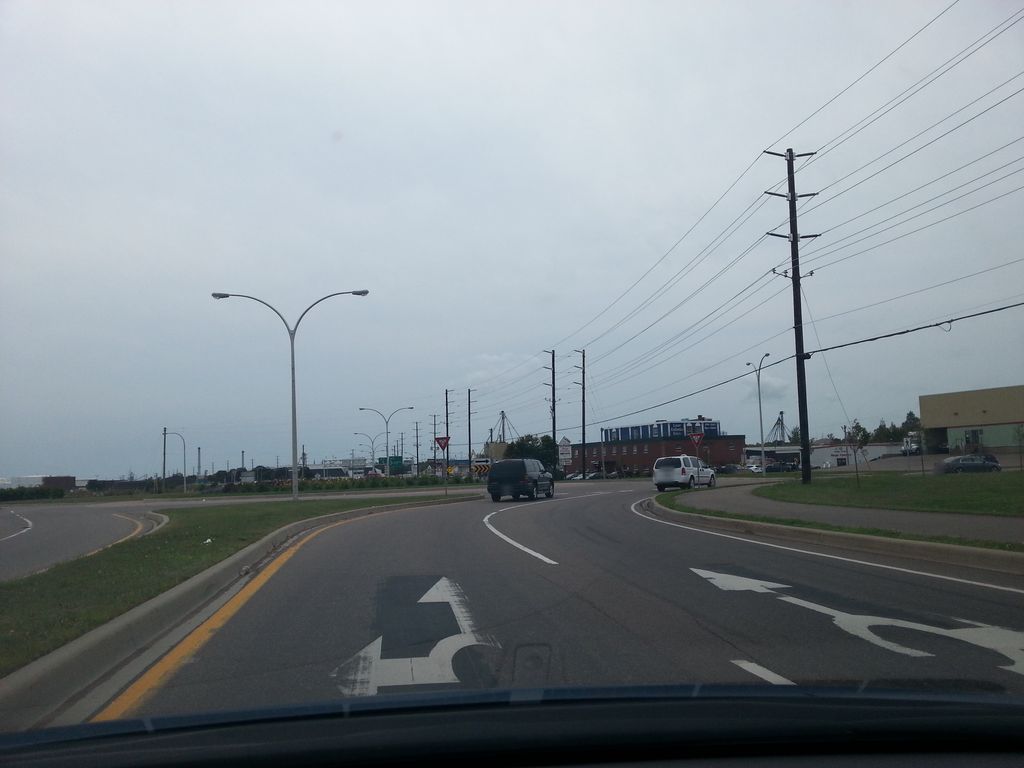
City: charlottetown